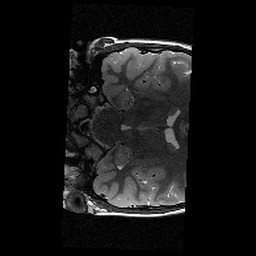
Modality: T2w
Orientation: coronal
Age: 11
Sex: female
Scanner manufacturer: siemens
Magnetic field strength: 3 T
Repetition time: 9.23 s
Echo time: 0.067 s